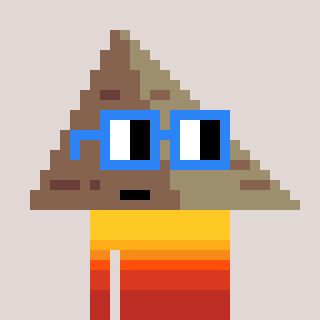
a pixel art character with square blue glasses, a pyramid-shaped head and a bege-colored body on a warm background